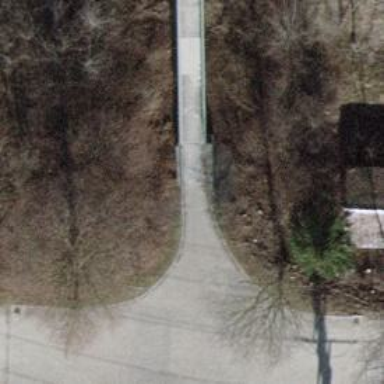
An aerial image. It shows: Paved footway bridge.